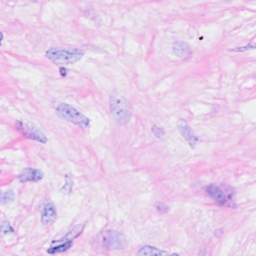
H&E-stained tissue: Breast